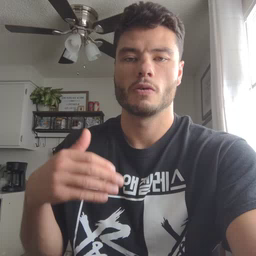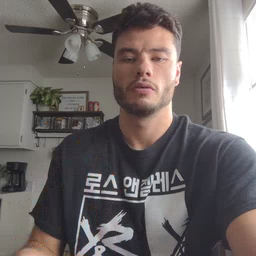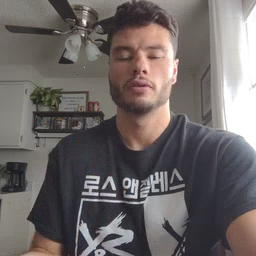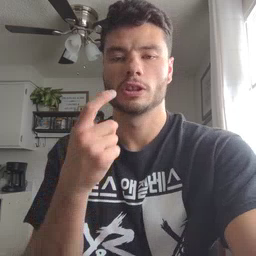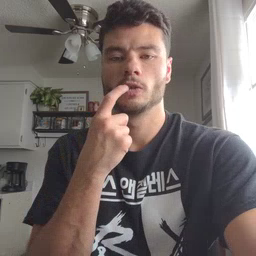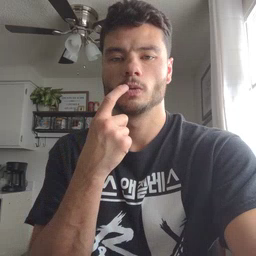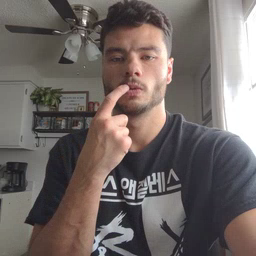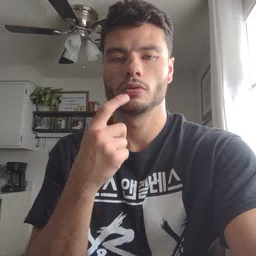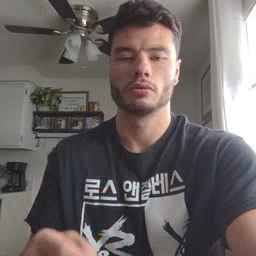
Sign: tooth